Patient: sex F, age 58
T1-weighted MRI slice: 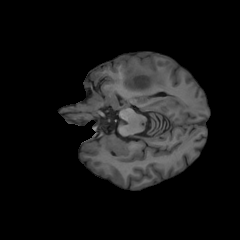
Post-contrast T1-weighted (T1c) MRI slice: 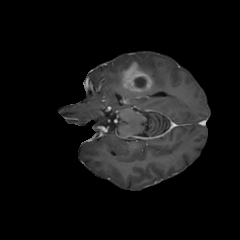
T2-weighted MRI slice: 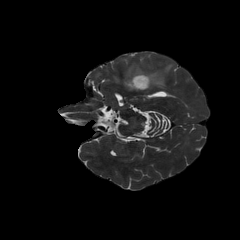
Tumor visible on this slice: yes
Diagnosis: Glioblastoma, IDH-wildtype
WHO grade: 4